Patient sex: F
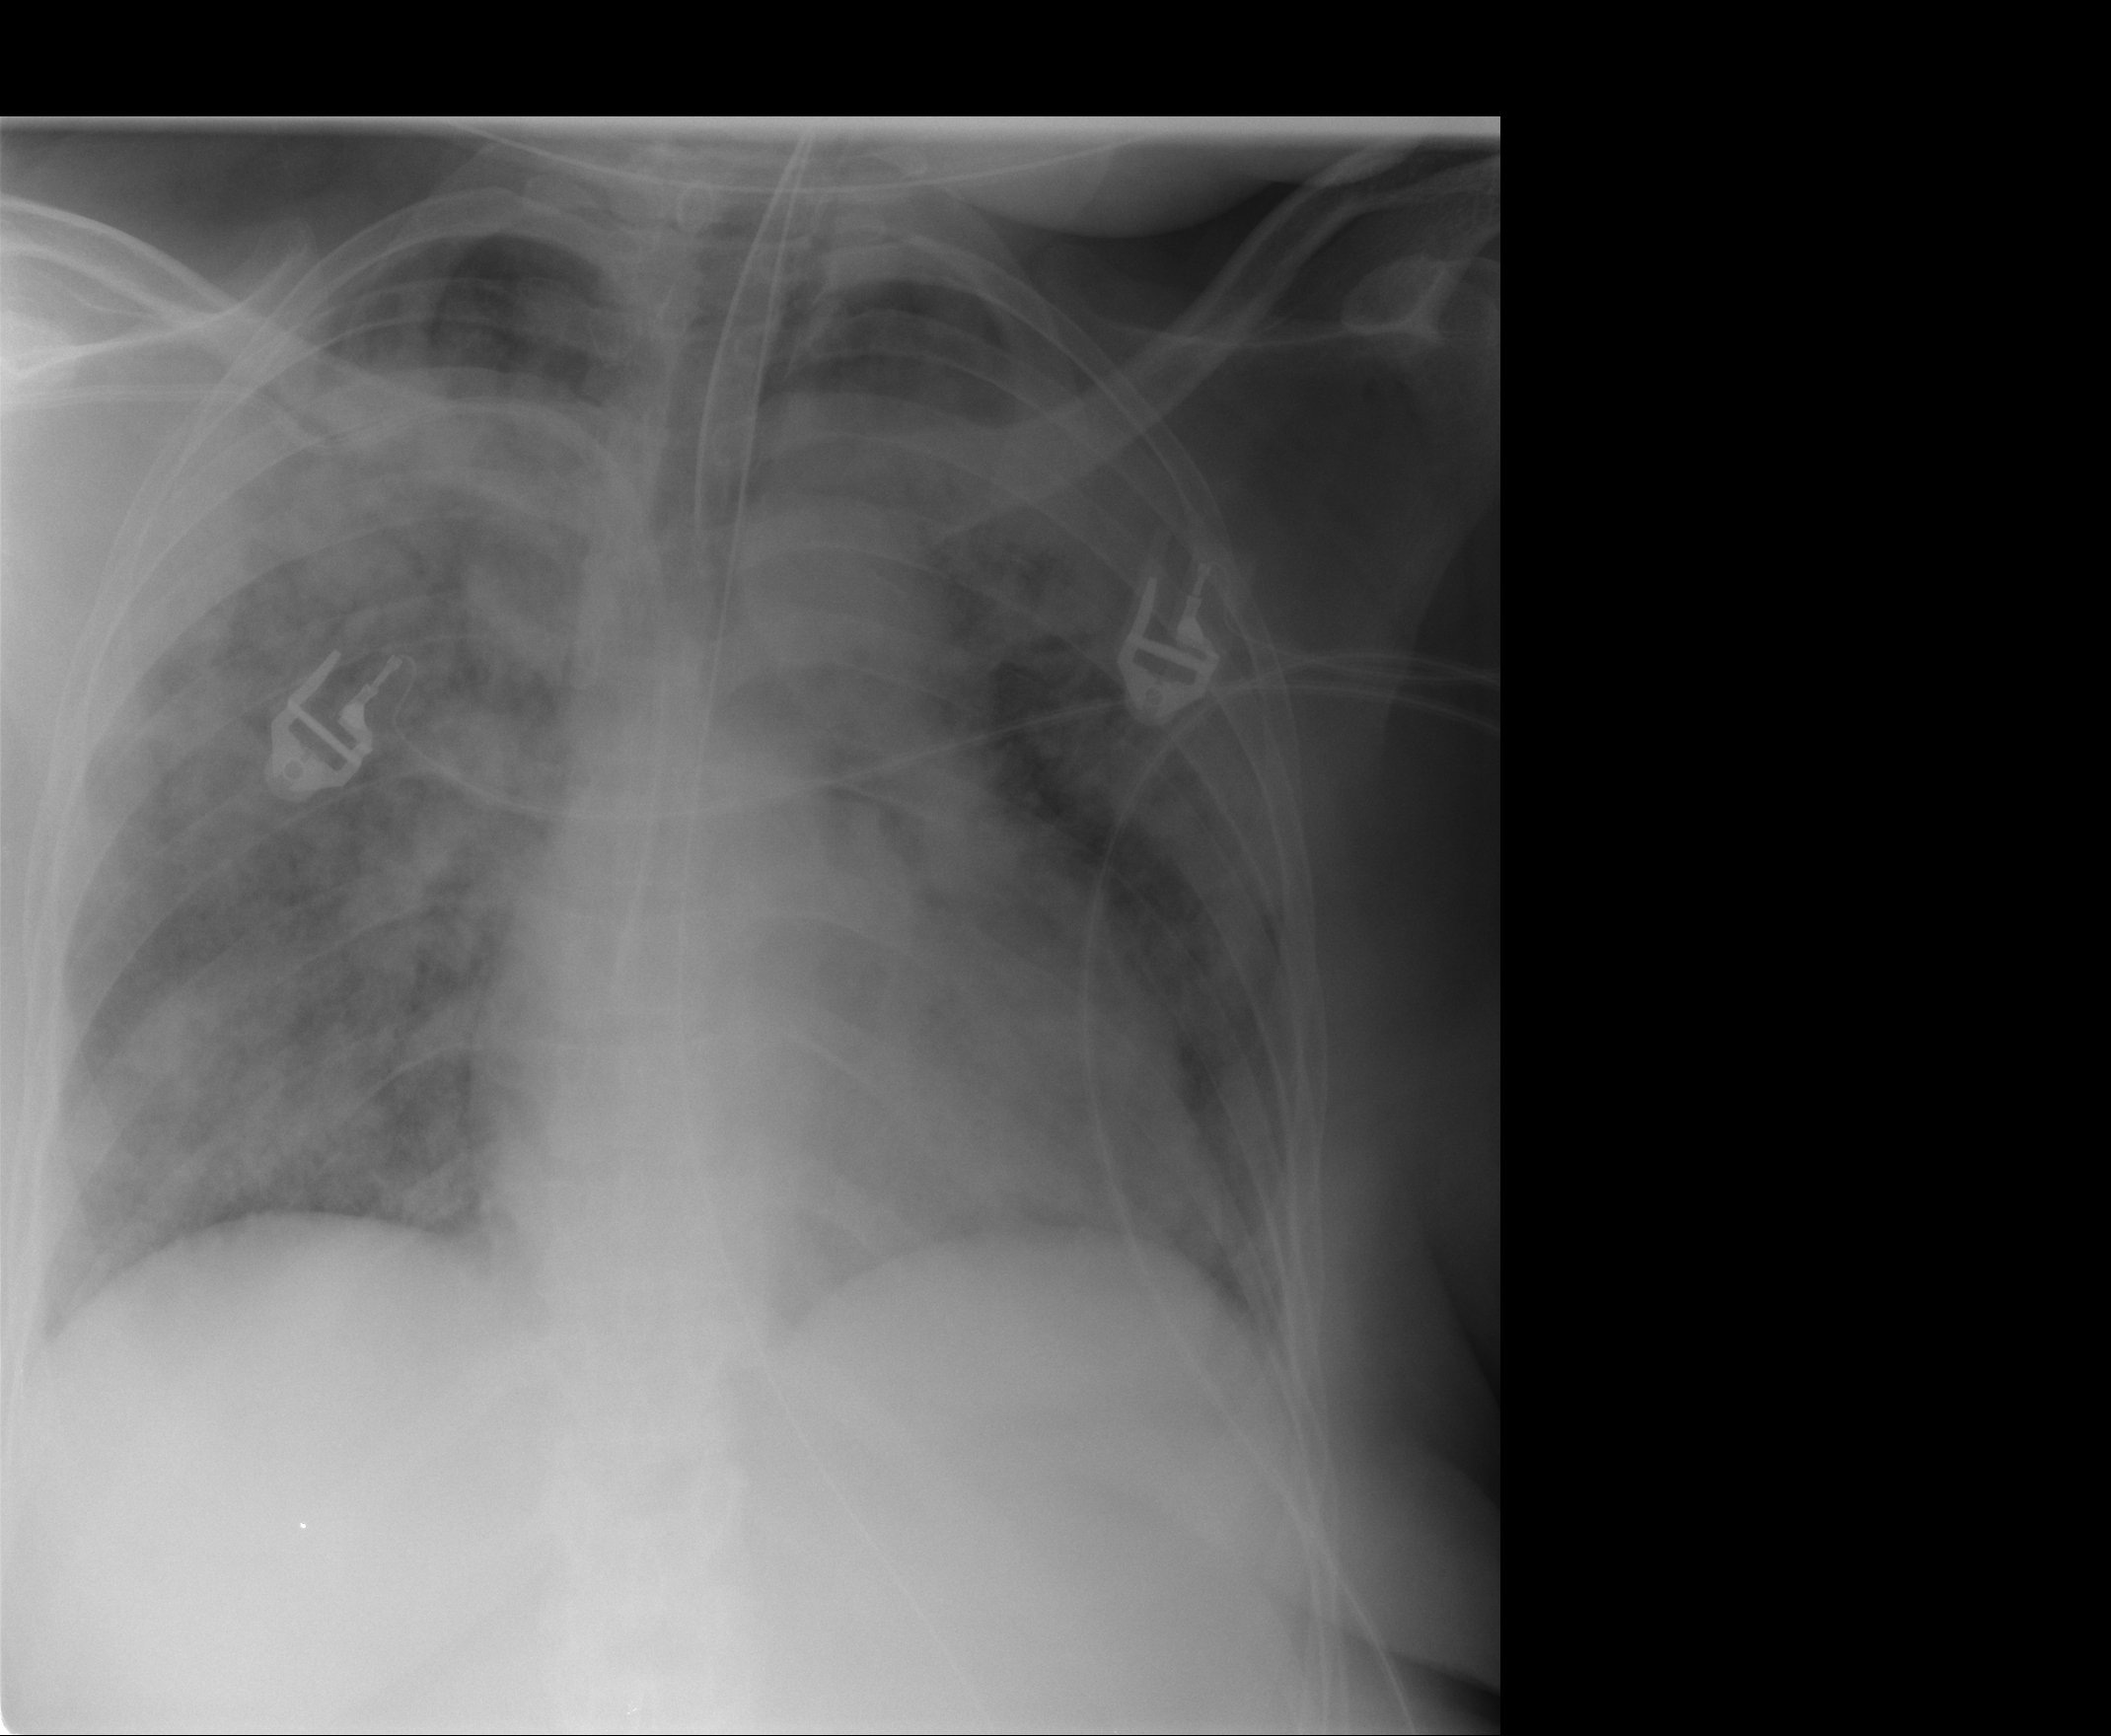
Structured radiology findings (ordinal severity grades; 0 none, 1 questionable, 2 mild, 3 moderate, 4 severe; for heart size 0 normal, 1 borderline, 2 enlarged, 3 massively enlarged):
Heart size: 2
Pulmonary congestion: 2
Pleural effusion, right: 0
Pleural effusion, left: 0
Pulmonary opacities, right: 4
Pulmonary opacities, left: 4
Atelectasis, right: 1
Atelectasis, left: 1